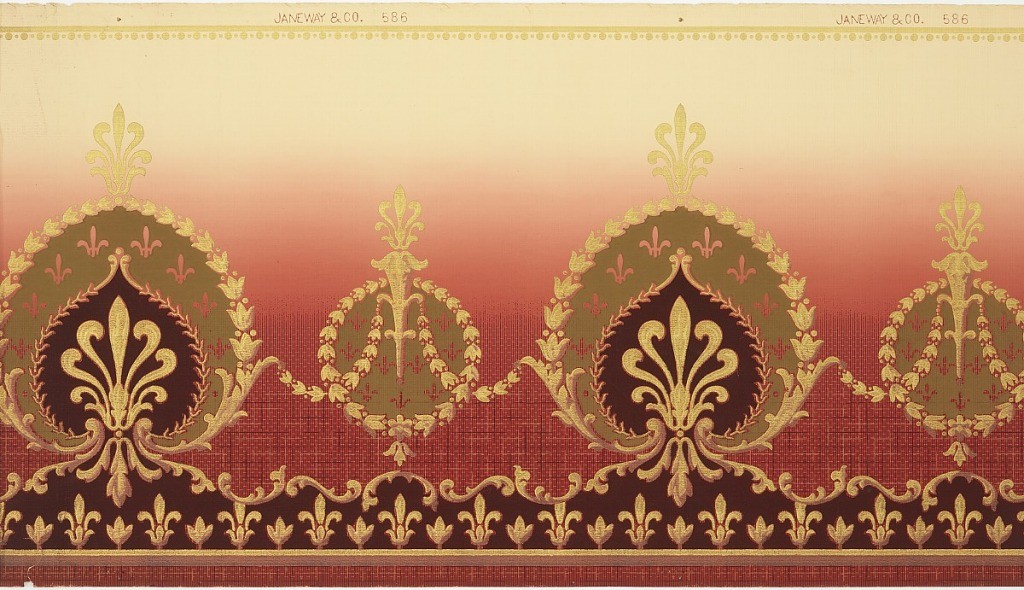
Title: Frieze
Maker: Janeway & Co. Inc., New Brunswick, New Jersey, 1848 - 1914
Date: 1905–1915
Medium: Machine-printed paper
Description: Anthemia motif enclosed in larger wreath altenates with smaller wreath containing a torch, wreaths joined by swags. Background is tan at the top and becomes increasingly deeper red about one quarter of the way down.